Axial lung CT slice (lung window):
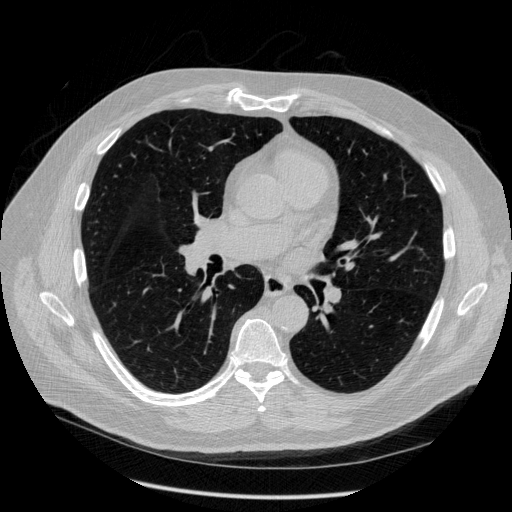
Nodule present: no